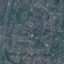
Land use / land cover class: Residential